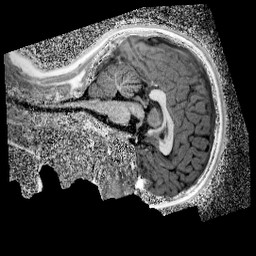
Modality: UNIT1_denoised
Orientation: sagittal
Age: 10
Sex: female
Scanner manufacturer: siemens
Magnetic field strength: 3 T
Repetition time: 4 s
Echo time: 0.00299 s